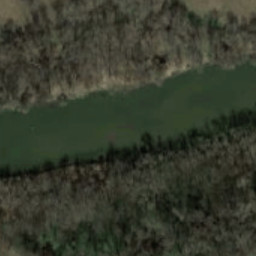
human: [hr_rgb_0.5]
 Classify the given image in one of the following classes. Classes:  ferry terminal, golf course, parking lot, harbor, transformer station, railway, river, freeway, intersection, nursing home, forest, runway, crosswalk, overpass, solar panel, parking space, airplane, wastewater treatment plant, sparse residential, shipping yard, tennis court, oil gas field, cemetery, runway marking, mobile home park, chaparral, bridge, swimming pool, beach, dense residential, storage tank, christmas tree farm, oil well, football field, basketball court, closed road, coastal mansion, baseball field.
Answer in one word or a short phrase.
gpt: river